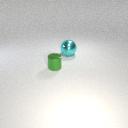
small green metal cylinder to the left of large cyan metal sphere